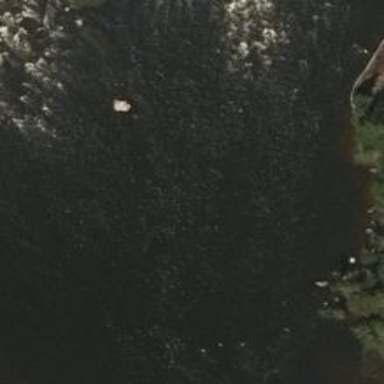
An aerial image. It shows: Scene featuring rapids in waterway.